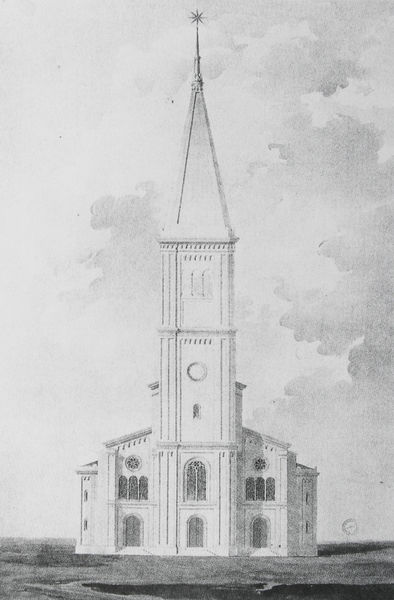
Titel: Kirche in Debrecen
Künstler: Miklós Ybl
Schlagwörter: himmel, schatten, weiß, wolken, kirchturm, landschaft, fenster, grau, schwarz, skizze, säule, tür, zeichnung, dach, gebäude, haus, rasen, wiese, architektur, bibel, spitze, stein, horizont, kirche, sonne, drei, klassizismus, gotik, kreis, rund, turm, turmspitze, schiff, schiffe, ansicht, fassade, studie, platz, arch, arches, church, steps, white, window, black, gray, spitz, windows, uhr, hoch, glaube, glockenturm, kloster, kreuz, stern, schwarz-weiß, entwurf, kathedrale, portal, sims, kirchenschiff, dreischiffig, gotisch, rosette, clouds, sky, apsis, building, chor, kapelle, horizon, tower, gärtner, frontansicht, historismus, entrance, drawing, westen, black and white, glauben, shadow, sketch, wings, rosetten, clock, door, basilika, bauwerk, aufriss, zeichung, hauptfassade, plan, seitenschiffe, westfassade, westwerk, cathedral, proportion, neugotisch, kirchenfenster, ground, fünfschiffig, kirhe, kappelle, hauptfront, rose, coulds, spire, steeple, chiffe, kirchenschiffe, round, kruz, star, finial, kappele, einturm, einturmfassade, bell, rose windows, symmetrical, 3, iffe, chitektuu, kirche+, en, tip, roofline, roseta, horizont##, kircheweiss